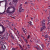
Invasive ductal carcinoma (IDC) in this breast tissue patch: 1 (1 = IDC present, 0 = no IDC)